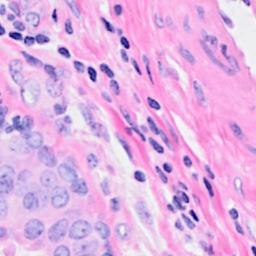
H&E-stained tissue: Breast